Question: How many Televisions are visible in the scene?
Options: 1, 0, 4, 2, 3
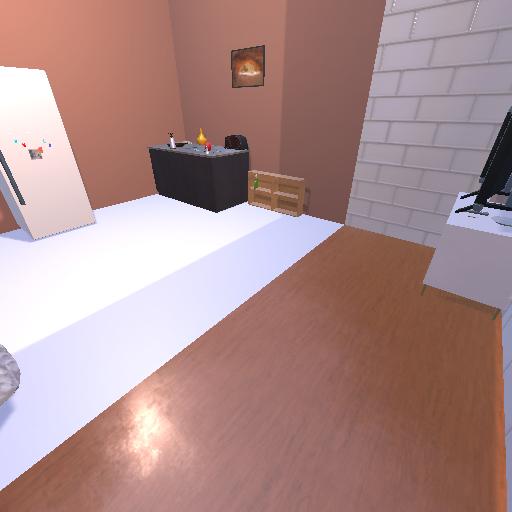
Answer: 1